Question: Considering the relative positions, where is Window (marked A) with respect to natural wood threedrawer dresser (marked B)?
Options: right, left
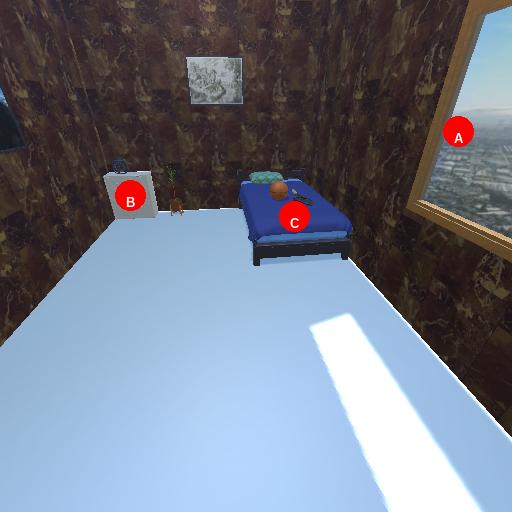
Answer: right